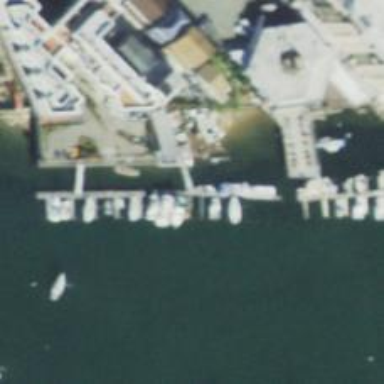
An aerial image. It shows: Man-made pier.